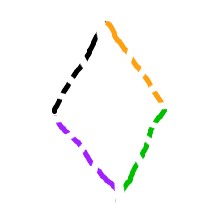
Shape: rhombus